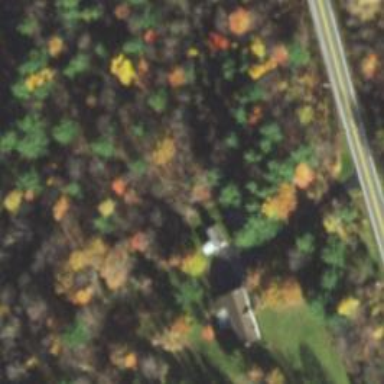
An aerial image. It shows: Driveway.